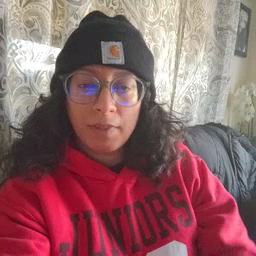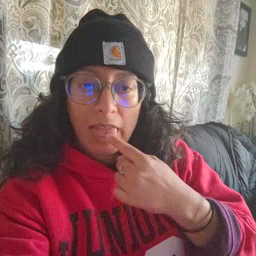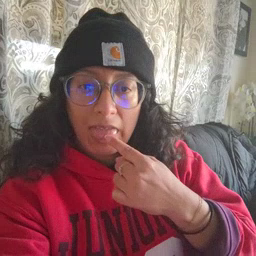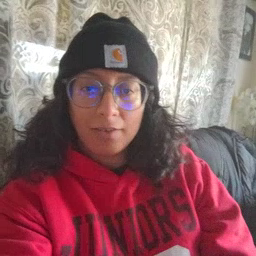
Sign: tongue